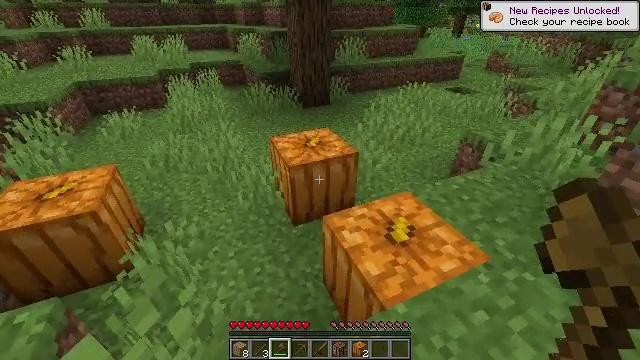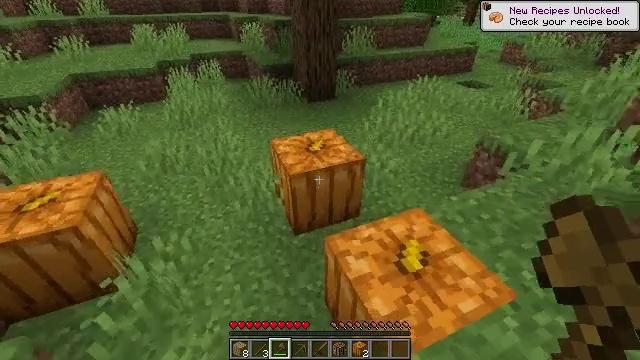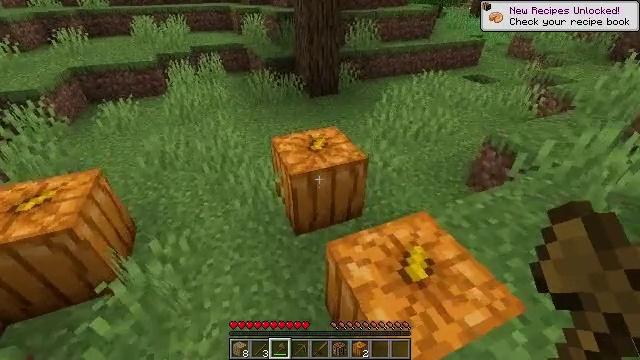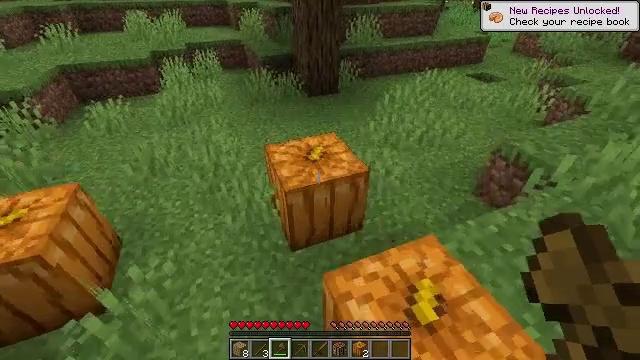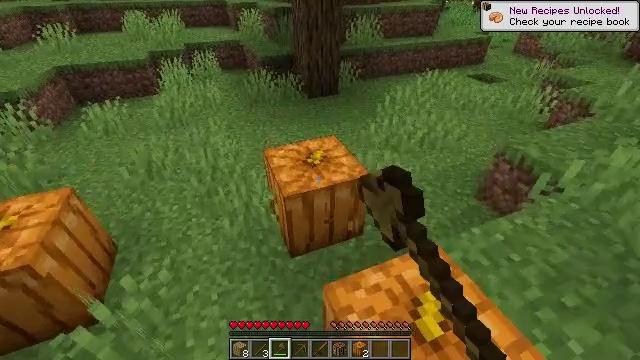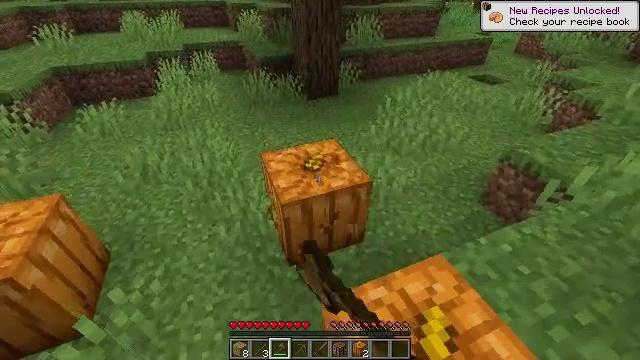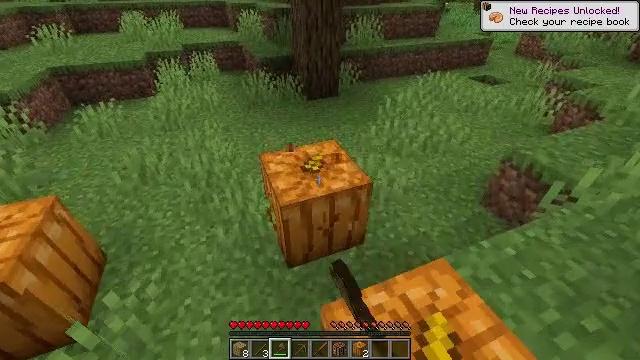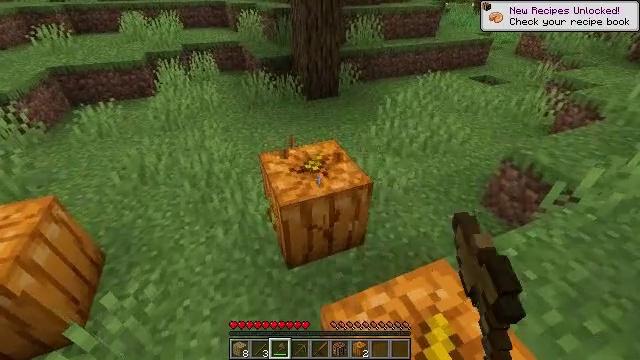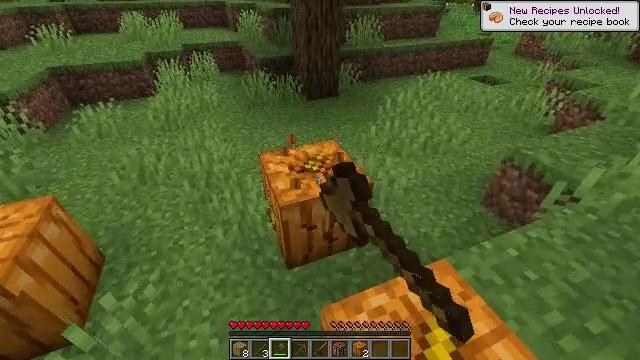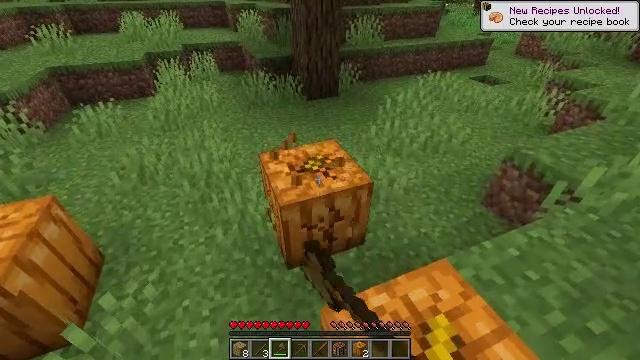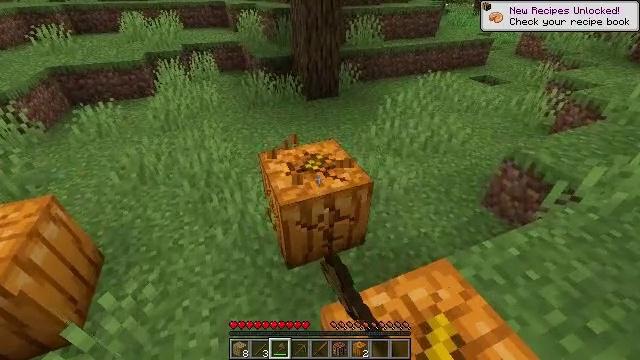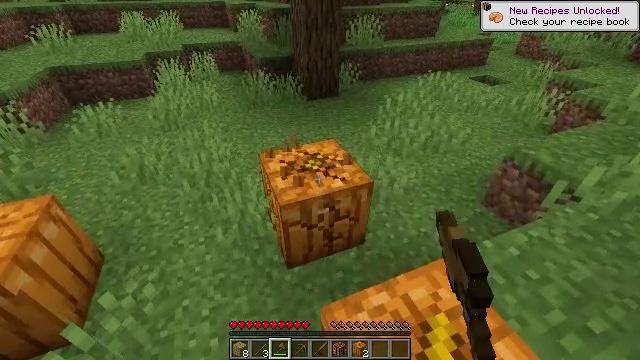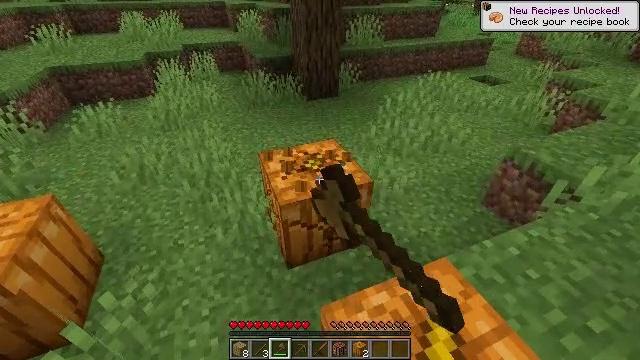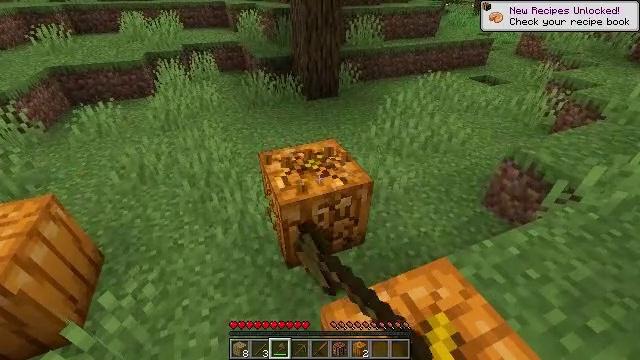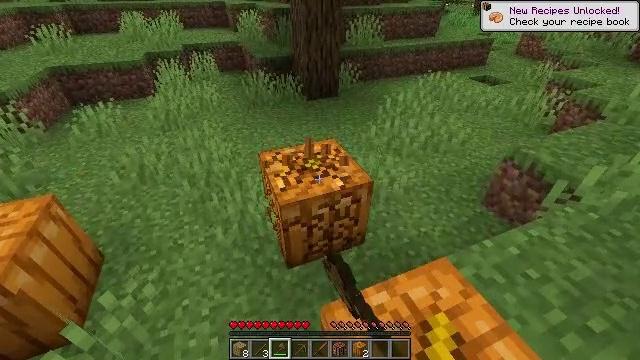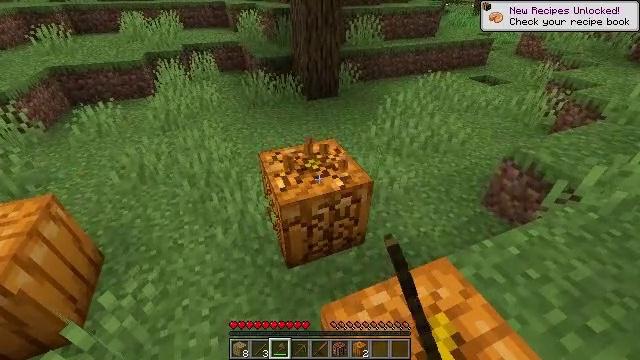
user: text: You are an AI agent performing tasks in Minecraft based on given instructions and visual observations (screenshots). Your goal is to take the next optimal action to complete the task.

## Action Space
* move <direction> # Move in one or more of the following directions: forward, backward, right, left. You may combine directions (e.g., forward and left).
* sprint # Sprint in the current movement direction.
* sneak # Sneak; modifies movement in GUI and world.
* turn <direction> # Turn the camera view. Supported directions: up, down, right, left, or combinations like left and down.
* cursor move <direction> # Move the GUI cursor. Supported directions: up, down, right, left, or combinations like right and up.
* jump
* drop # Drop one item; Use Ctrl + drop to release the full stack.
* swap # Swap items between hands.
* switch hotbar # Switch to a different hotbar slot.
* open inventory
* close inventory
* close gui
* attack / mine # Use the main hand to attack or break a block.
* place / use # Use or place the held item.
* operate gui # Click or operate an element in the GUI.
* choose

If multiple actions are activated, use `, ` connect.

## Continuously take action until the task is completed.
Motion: motion action
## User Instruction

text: Mine the pumpkin from the ground.
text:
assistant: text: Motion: move forward, turn left and down
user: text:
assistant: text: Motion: move forward, turn down
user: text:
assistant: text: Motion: move forward, attack / mine
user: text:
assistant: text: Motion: attack / mine
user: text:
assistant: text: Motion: attack / mine
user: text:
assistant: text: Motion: attack / mine
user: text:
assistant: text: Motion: attack / mine
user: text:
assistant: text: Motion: attack / mine
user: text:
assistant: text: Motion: attack / mine
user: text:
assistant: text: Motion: attack / mine
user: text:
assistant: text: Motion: attack / mine
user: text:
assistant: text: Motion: attack / mine
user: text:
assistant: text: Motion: attack / mine
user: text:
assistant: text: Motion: attack / mine
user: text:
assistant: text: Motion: attack / mine
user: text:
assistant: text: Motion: attack / mine
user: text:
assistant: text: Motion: attack / mine
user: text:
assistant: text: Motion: attack / mine
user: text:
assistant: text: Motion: attack / mine
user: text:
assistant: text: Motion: attack / mine
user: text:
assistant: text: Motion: attack / mine
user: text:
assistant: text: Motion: attack / mine